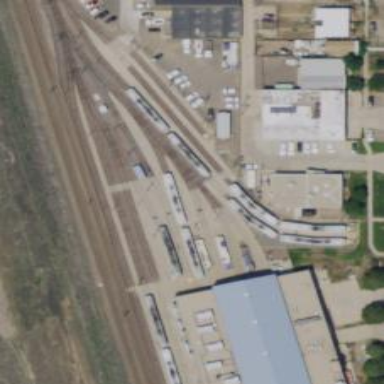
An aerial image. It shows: Light rail yard with electrified contact lines.